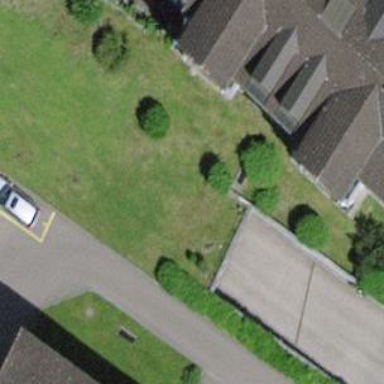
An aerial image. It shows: Parking entrance.